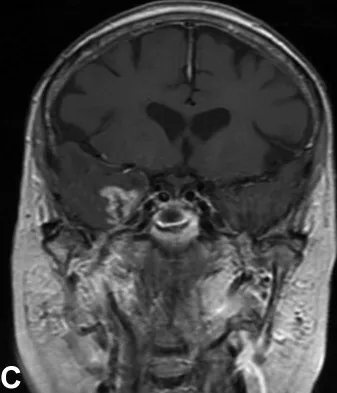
Radiation Necrosis. Magnetic resonance images at presentation of a 73-year-old female with a history of trigeminal neuralgia, which was treated previously by TomoTherapy radiosurgery, shows significant mass effect in close proximity to Meckel's cave. Coronal T1-weighted image with contrast.
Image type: radiology (mri)